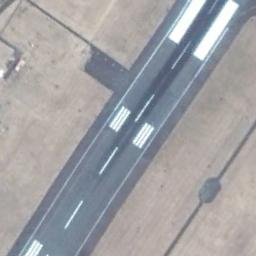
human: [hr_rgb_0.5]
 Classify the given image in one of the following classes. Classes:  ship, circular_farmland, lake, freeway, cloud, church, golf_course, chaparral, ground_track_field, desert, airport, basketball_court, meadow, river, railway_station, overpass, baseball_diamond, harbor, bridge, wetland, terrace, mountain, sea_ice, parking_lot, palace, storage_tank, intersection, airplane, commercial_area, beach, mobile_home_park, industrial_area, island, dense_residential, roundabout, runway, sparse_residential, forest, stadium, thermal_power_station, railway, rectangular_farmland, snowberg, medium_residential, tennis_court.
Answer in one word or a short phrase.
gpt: runway